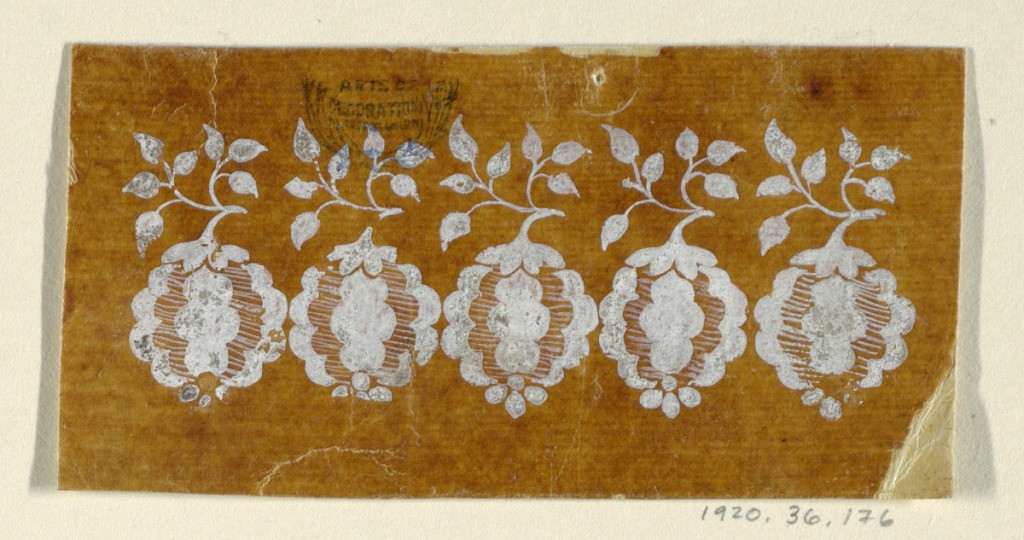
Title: Design for an Embroidered or Woven Horizontal Border of the "Fabrique de St. Ruf"
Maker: Fabrique de Saint Ruf, Lyon, France
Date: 1800–1815
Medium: Brush and white gouache on glazed tracing paper
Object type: Drawing
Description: The repeats, five of which are shown, consist of a big lace seed hanging from a short bough from which two more leaves branch off.